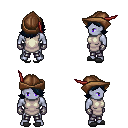
a pixel art fantasy rpg character, male body template, dark elf, purple skin, white tunic, metal pants, raven swoop hairstyle, leather cap, metal gloves, gray slippers, four views (front, back, left, right), 2x2 character sprite sheet, small pixel art, hard edges, no anti-aliasing